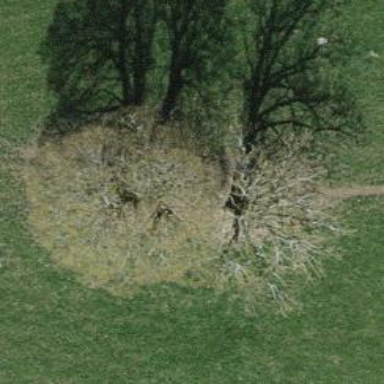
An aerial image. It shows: Beautiful tree in nature.